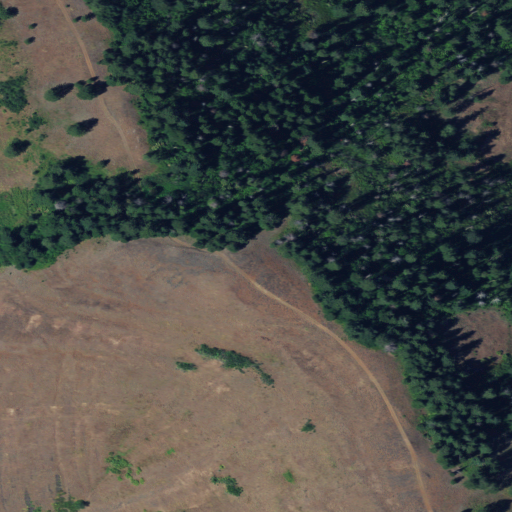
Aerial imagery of ridge(s) in Oregon named Starve-to-Death Ridge containing evergreen forest, grassland, and shrub